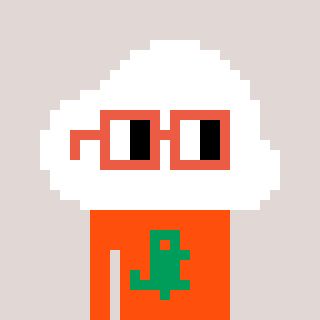
a pixel art character with square orange glasses, a cloud-shaped head and a orange-colored body on a warm background